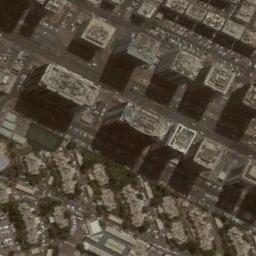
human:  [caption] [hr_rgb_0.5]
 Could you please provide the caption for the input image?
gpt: The commercial area is consist of many tall buildings .

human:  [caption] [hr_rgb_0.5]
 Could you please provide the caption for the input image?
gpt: In a business district there are several tall buildings of different shapes and several roads with many cars and many trees .

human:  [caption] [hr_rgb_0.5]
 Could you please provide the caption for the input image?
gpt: A spare commercial area with lots of buildings of different heights is surrounded by some roads .

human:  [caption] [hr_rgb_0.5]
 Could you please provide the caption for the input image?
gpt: There aren't many cars on the road next to the building .

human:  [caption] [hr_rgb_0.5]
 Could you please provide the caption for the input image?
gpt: There are buildings with yellow roofs on a commercial area .